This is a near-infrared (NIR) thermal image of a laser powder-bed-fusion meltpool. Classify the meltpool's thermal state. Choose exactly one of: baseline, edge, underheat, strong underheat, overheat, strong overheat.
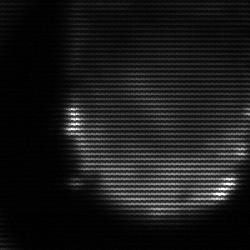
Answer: edge